Question: I am reading <URL> running a spring integration cafe sample code. Below is the program flow.

I am just curious if the first batch of order comes in with 100 drinks, and at the time the 50th drink is processing in the drink router, then the second batch of order comes in with 200 drinks, does the application know to block the second batch of order before completely process the first batch of order?
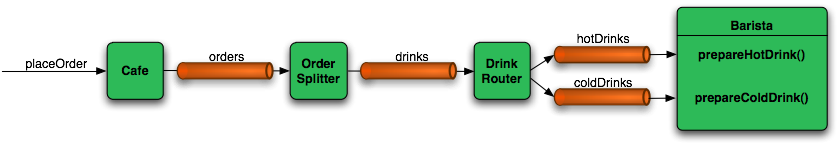
Answer: I haven't used Spring Integration in a few years, but I think that whether the application blocks Order#2 until Order#1 is complete is based on the type of channels you use. I by default it would block because the example doesn't specify a channel type (thus using a DirectChannel). The use of a different type of channel could allow 'DrinkOrder's to be processed in a non-blocking way.
From <URL>
> In addition to being the simplest point-to-point channel option, one of its most important features is that it enables a single thread to perform the operations on "both sides" of the channel. For example, if a handler is subscribed to a DirectChannel, then sending a Message to that channel will trigger invocation of that handler's handleMessage(Message) method directly in the sender's thread, before the send() method invocation can return.